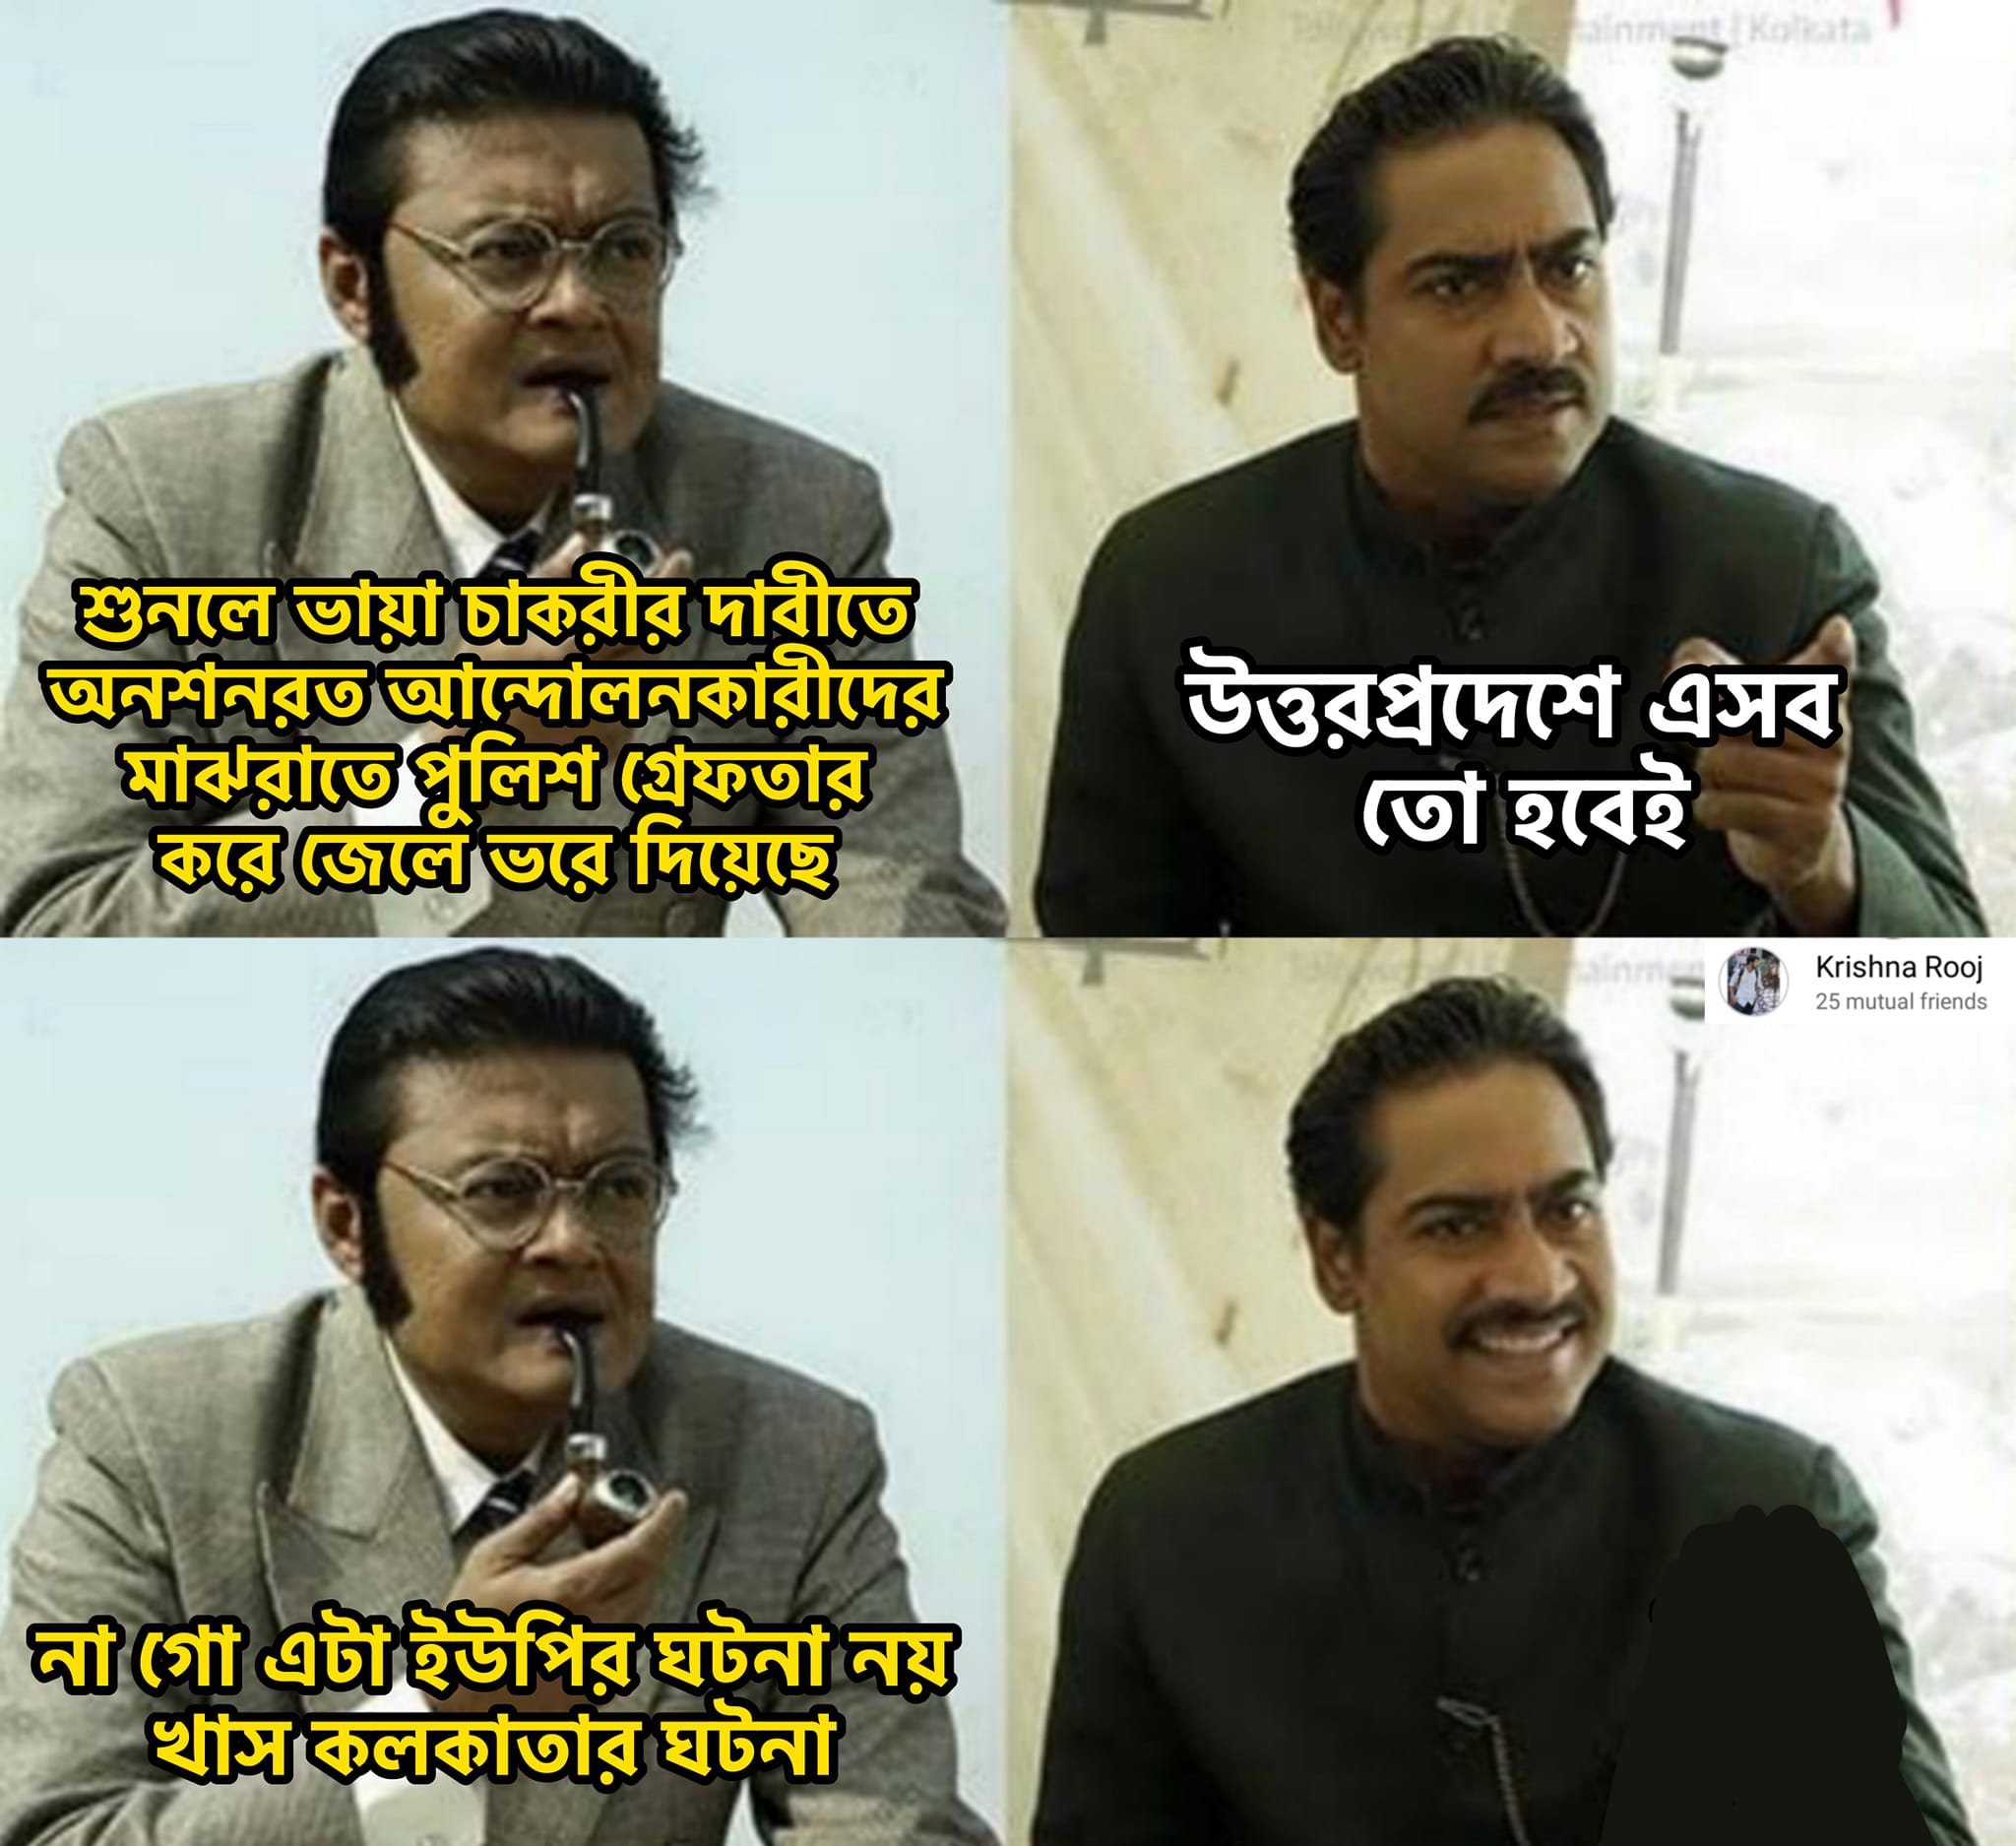
Text: শুনলে ভায়া চাকরীর দাবীতে অনশনরত আন্দোলনকারীদের মাঝরাতে পুলিশ গ্রেফতার করে জেলে ভরে দিয়েছে উত্তরপ্রদেশে এসব তো হবেই না গো এটা ইউপির ঘটনা নয় খাস কলকতার ঘটনা
Label: Hate
Hate category: Political
Targeted group: Organization